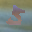
Label: 5